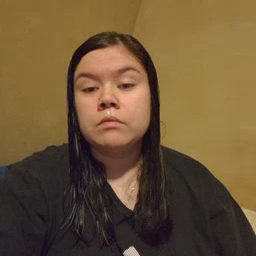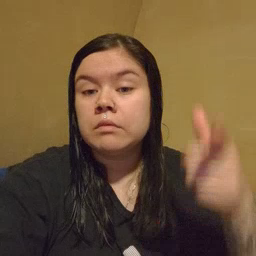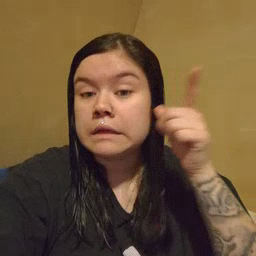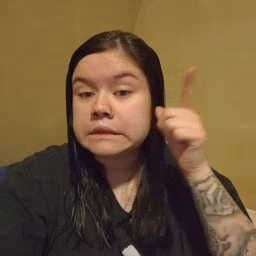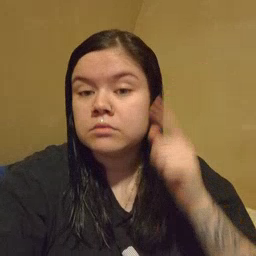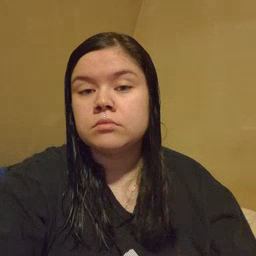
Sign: listen